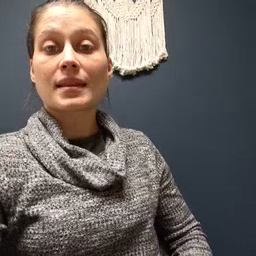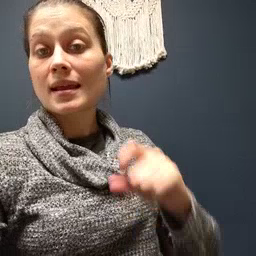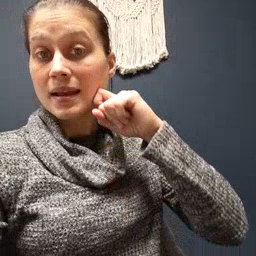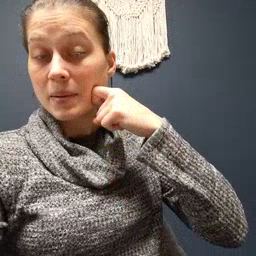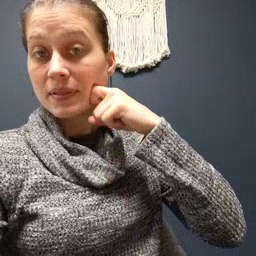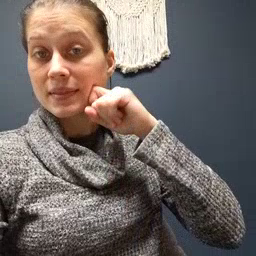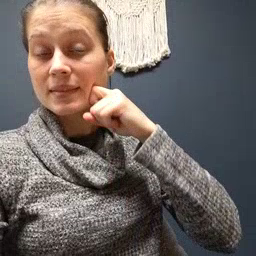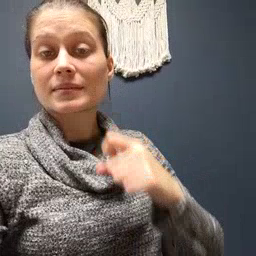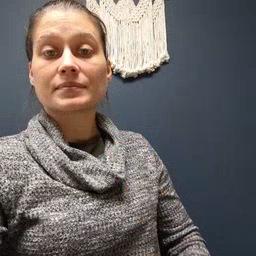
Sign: apple